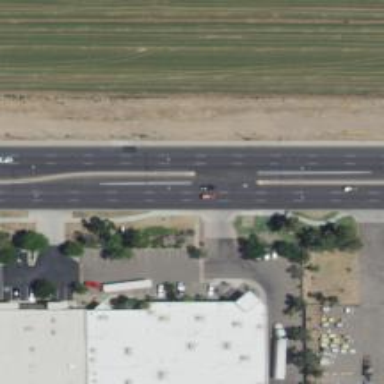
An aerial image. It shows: Secondary link road with asphalt surface.